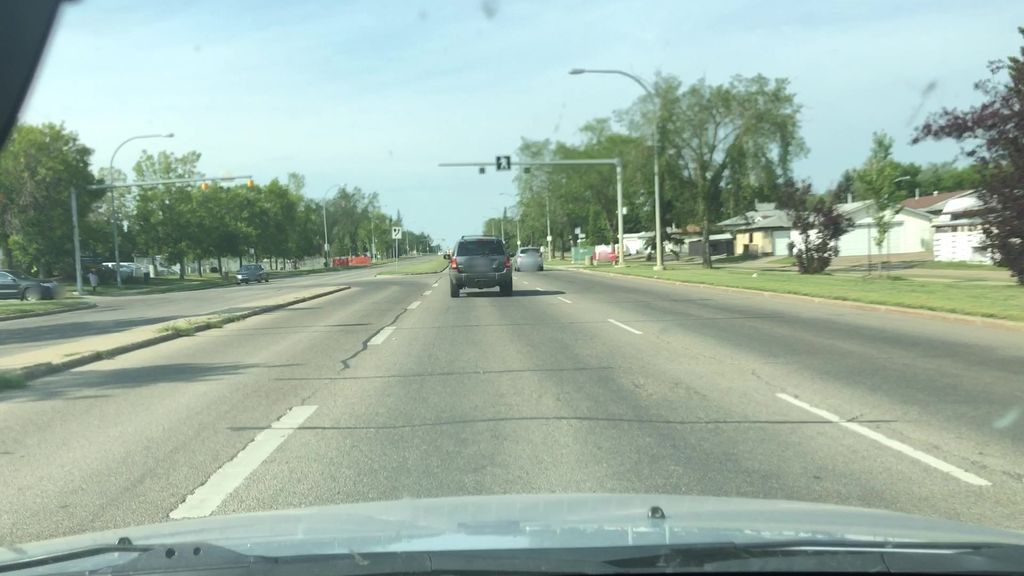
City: edmonton